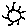
Label: sun